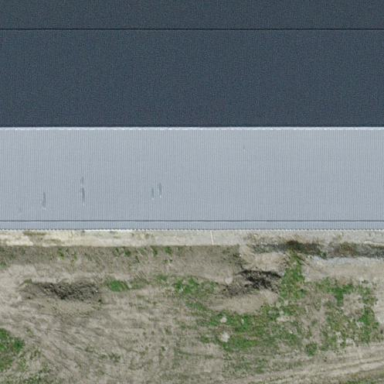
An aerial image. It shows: Gabled roof on farm auxiliary building.